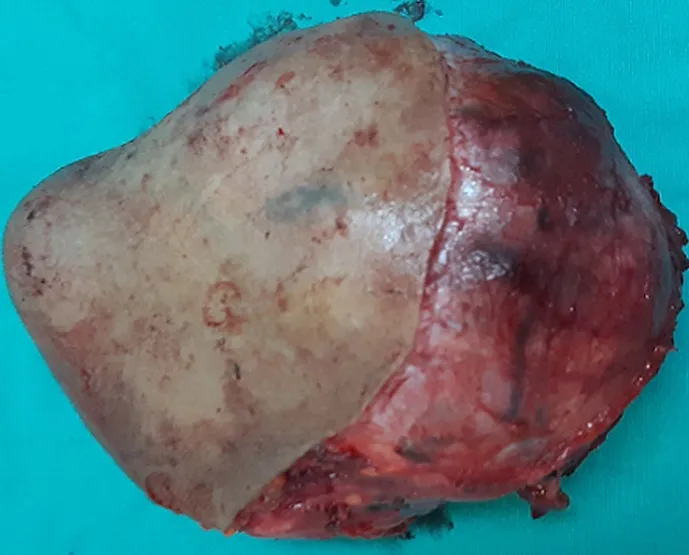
aspect of excised tumoural formation. It measured 15 cm in large diameter.
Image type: medical_photograph (other_medical_photograph)